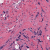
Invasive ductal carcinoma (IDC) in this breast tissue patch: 0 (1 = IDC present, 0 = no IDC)